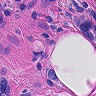
Metastatic tissue present: yes